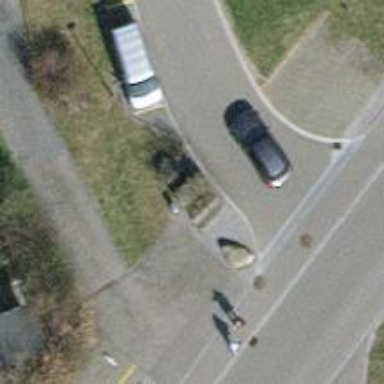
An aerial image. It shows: Bench.